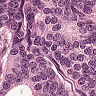
Metastatic tissue present: yes